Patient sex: F
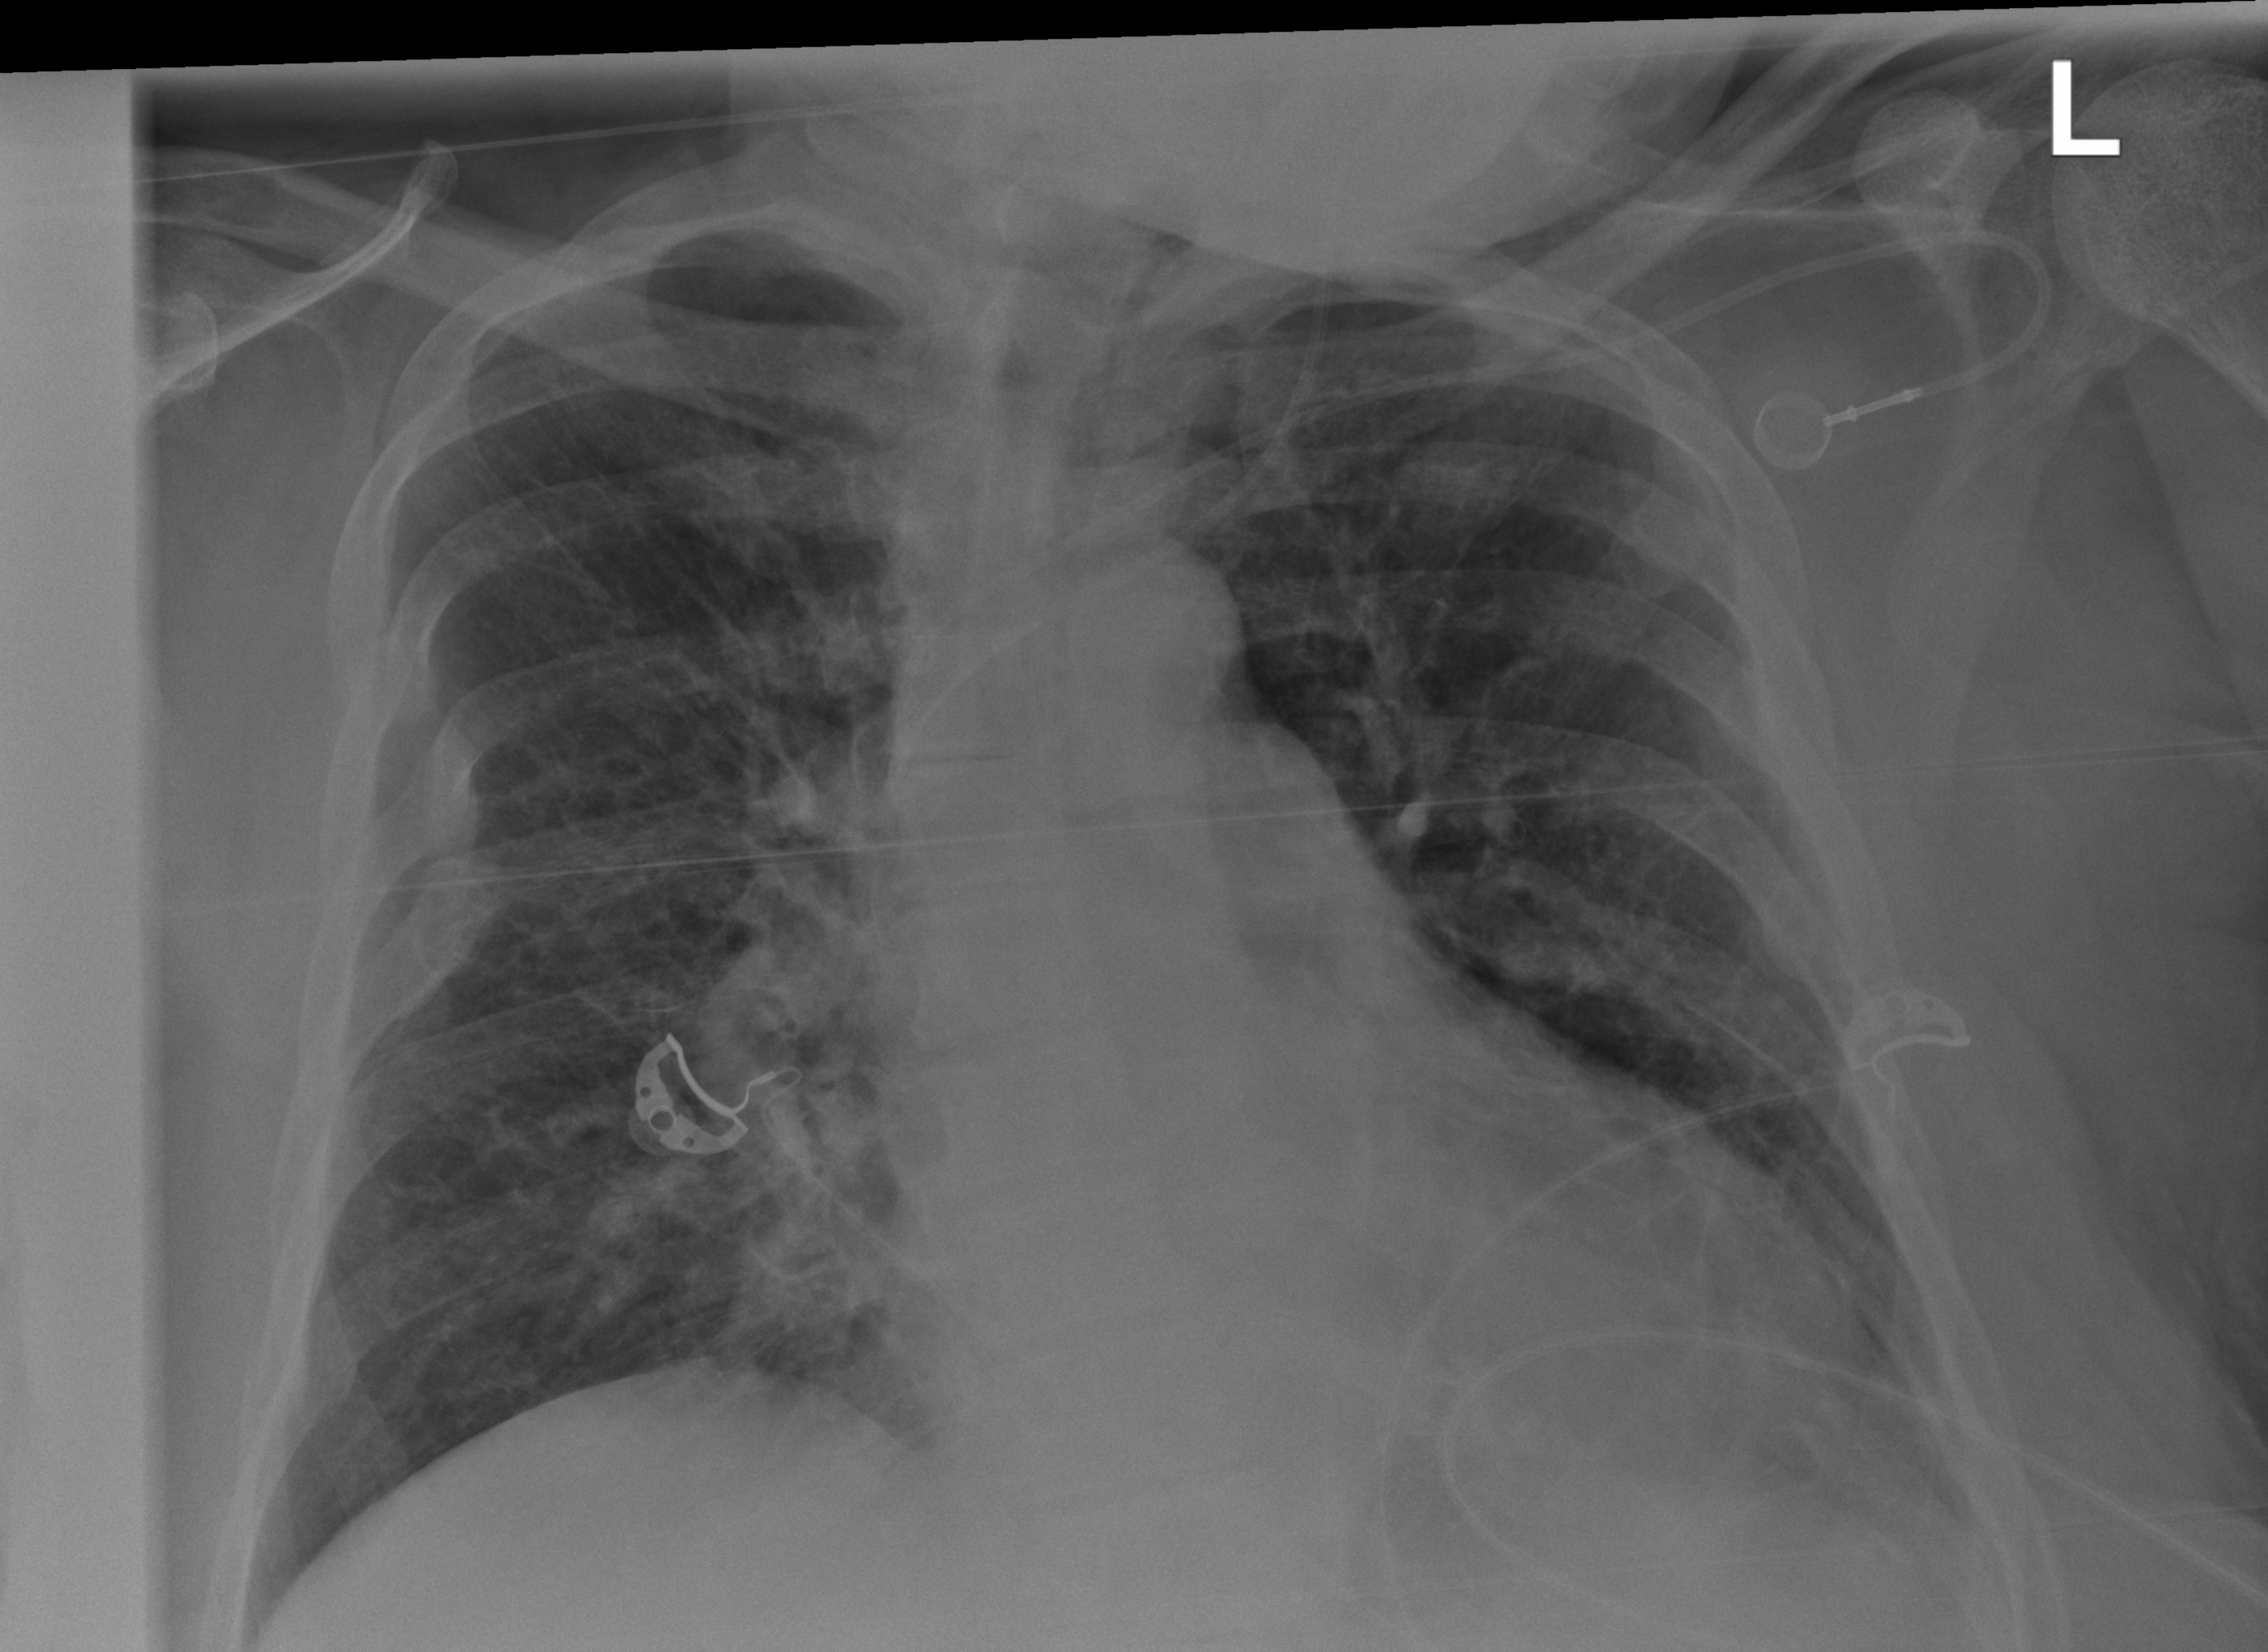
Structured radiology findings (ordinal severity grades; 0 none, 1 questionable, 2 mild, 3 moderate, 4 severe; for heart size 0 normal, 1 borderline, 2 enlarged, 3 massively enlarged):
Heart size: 2
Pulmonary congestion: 2
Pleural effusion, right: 0
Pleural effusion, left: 1
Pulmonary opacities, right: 1
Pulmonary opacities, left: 1
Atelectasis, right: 0
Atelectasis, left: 2